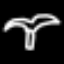
Label: palm tree